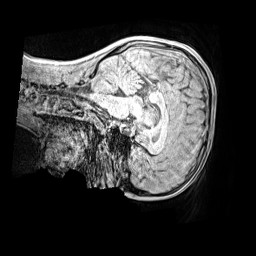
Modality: MP2RAGE
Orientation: sagittal
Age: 11
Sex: male
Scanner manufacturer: siemens
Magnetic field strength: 3 T
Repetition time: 4 s
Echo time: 0.00299 s